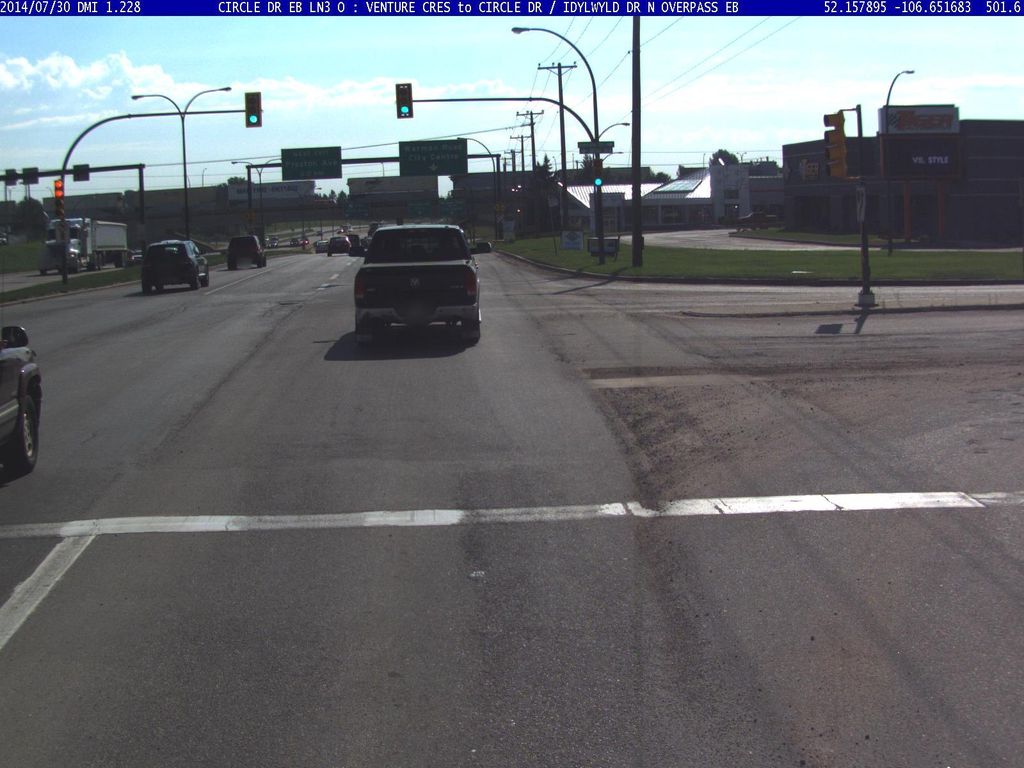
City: saskatoon